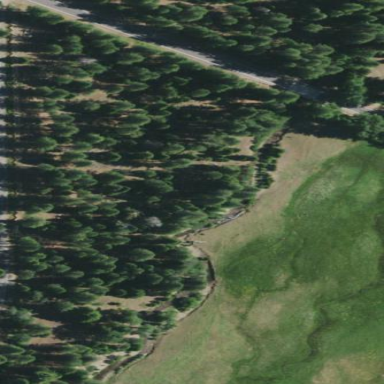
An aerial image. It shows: Forest area.